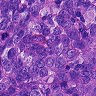
Metastatic tissue present: yes